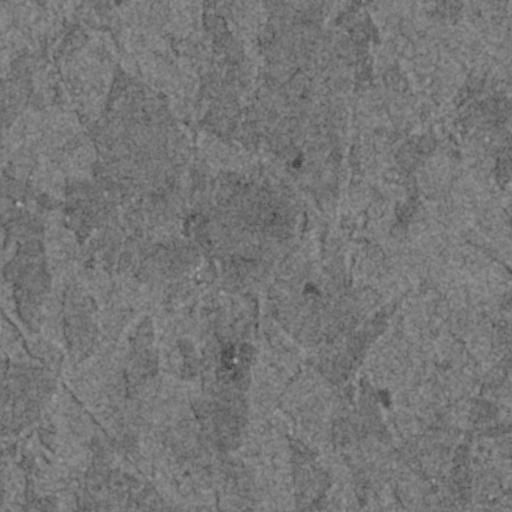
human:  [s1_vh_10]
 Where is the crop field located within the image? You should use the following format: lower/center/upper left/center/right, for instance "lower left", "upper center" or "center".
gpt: The crop field is located in the lower left of the image.
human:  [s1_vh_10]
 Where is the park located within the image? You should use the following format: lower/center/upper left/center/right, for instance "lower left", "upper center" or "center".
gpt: The park is located in the lower center of the image.
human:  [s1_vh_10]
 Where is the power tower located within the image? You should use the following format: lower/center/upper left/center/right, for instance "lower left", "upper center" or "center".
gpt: The power tower is located in the lower left of the image.
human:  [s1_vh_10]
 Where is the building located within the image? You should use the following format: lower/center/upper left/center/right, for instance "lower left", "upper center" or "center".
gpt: The building is located in the upper left of the image.
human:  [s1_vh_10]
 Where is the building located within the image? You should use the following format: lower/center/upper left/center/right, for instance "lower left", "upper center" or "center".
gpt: The building is located in the upper right of the image.
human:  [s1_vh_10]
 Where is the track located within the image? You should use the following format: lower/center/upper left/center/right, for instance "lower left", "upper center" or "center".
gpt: There is no track in the image.

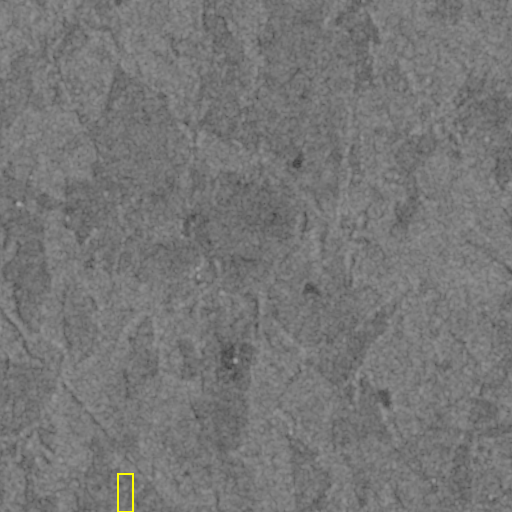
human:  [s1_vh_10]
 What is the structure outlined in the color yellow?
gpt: The structure outlined in yellow is a crop field.
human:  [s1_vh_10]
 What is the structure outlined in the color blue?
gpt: There is no blue outline.